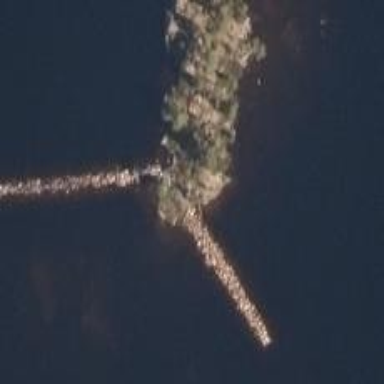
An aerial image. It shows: Breakwater structure.